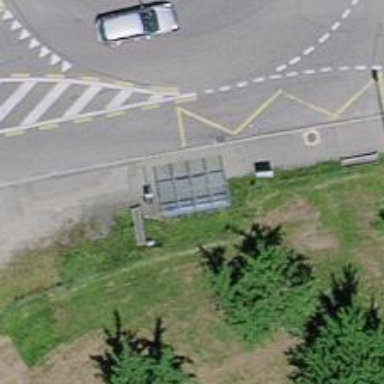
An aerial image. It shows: Public transport shelter.